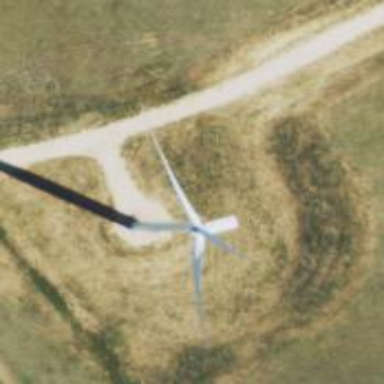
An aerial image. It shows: Wind generator in the form of horizontal axis wind turbine.